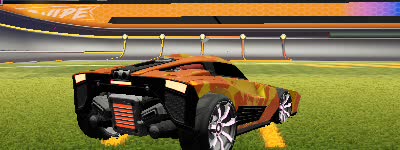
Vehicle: breakout